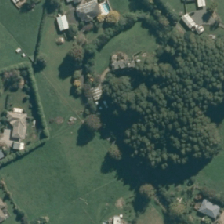
Land cover: indigenous_forest